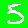
Digit: 5